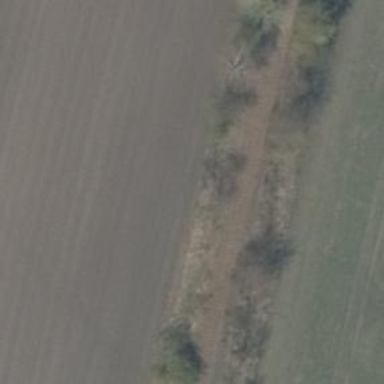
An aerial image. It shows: Abandoned railway.